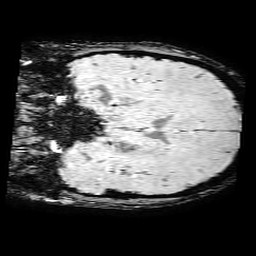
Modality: SWI
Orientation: coronal
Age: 62
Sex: male
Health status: ill
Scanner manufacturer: philips
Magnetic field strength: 3 T
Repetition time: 0.031 s